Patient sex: M
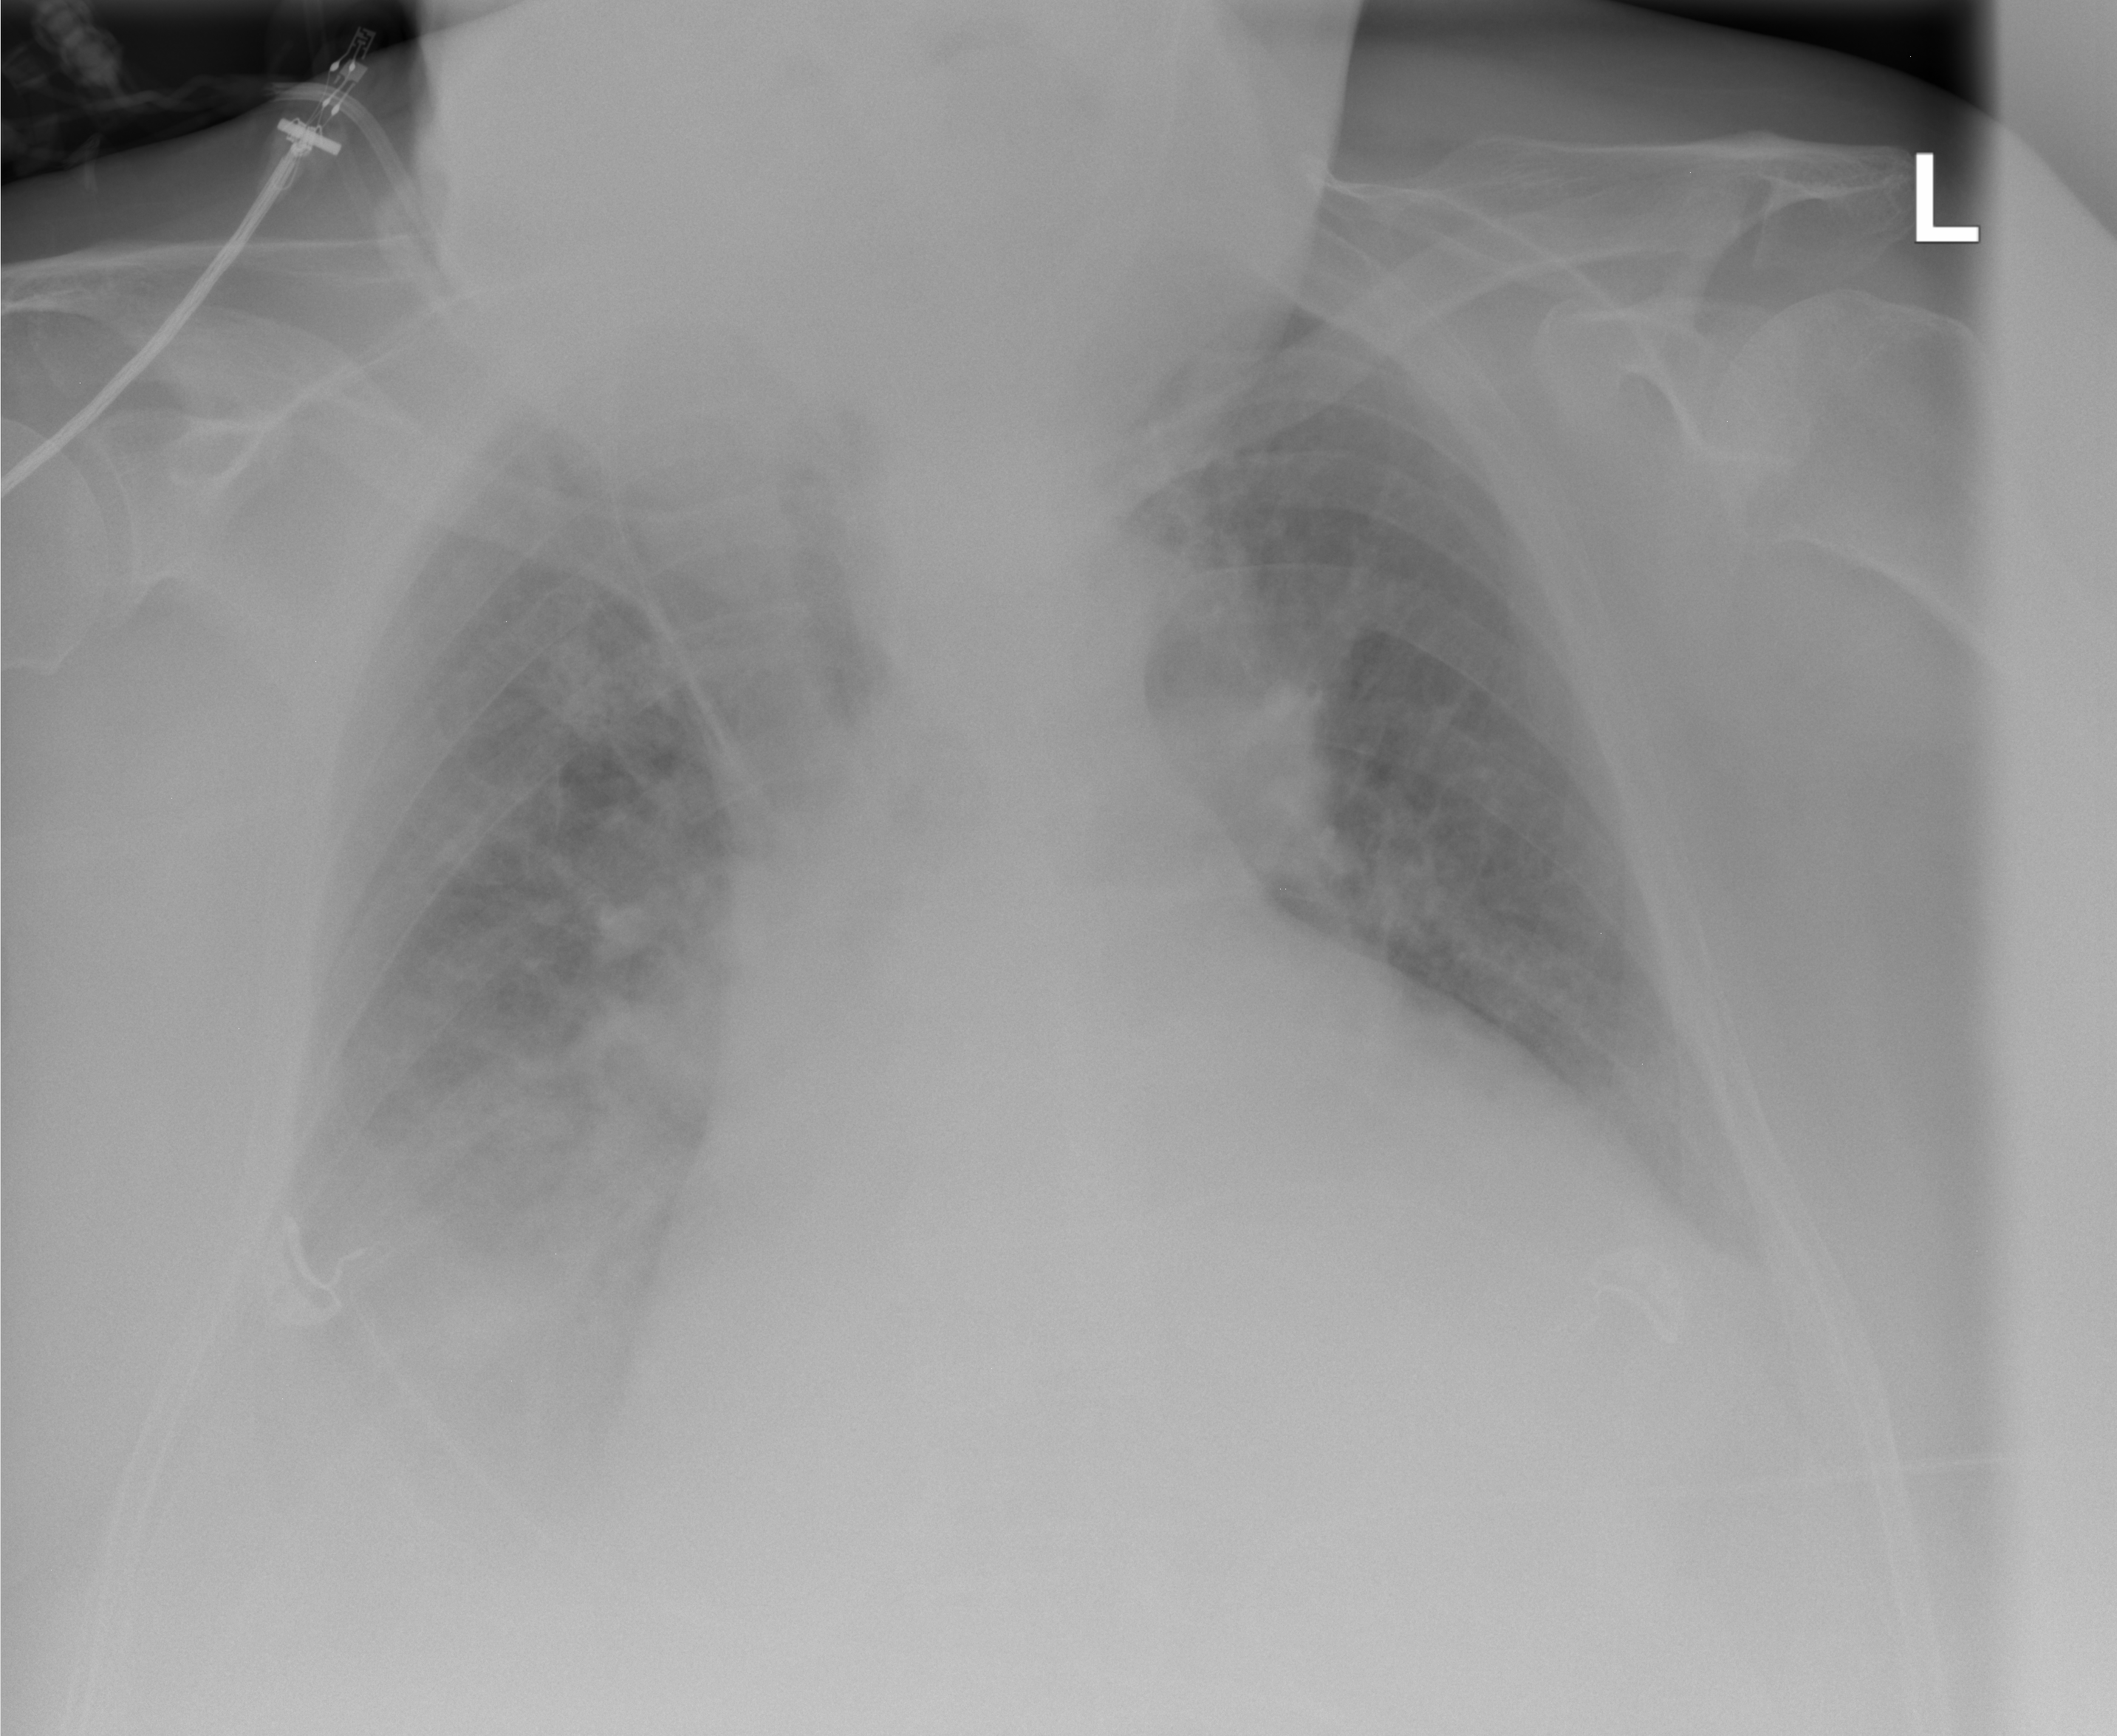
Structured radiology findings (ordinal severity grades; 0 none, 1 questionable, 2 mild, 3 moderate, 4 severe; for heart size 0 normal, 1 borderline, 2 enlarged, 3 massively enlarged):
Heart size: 2
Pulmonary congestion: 3
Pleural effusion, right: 2
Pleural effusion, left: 2
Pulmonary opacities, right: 0
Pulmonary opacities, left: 0
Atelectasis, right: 2
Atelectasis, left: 3